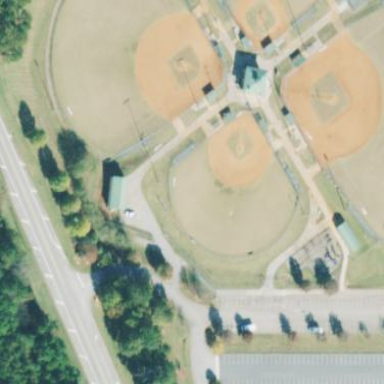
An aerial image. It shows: Baseball pitch for leisure land.